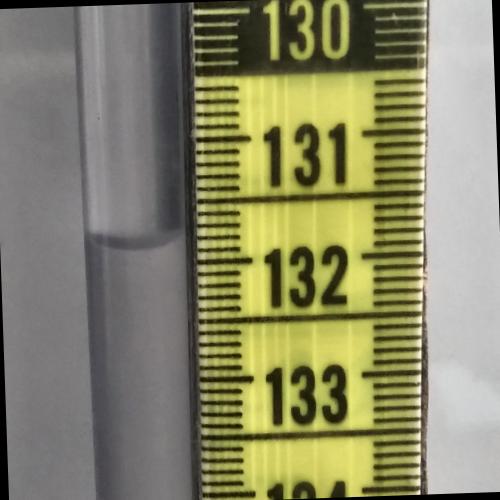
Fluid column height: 131.8 cm